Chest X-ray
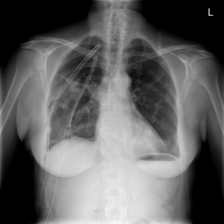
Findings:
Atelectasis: negative
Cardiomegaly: negative
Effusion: positive
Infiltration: negative
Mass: negative
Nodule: negative
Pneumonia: negative
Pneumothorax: positive
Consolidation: negative
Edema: negative
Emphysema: negative
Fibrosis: negative
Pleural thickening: negative
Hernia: negative